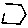
Label: hexagon